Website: home-depot
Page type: delivery-shipping
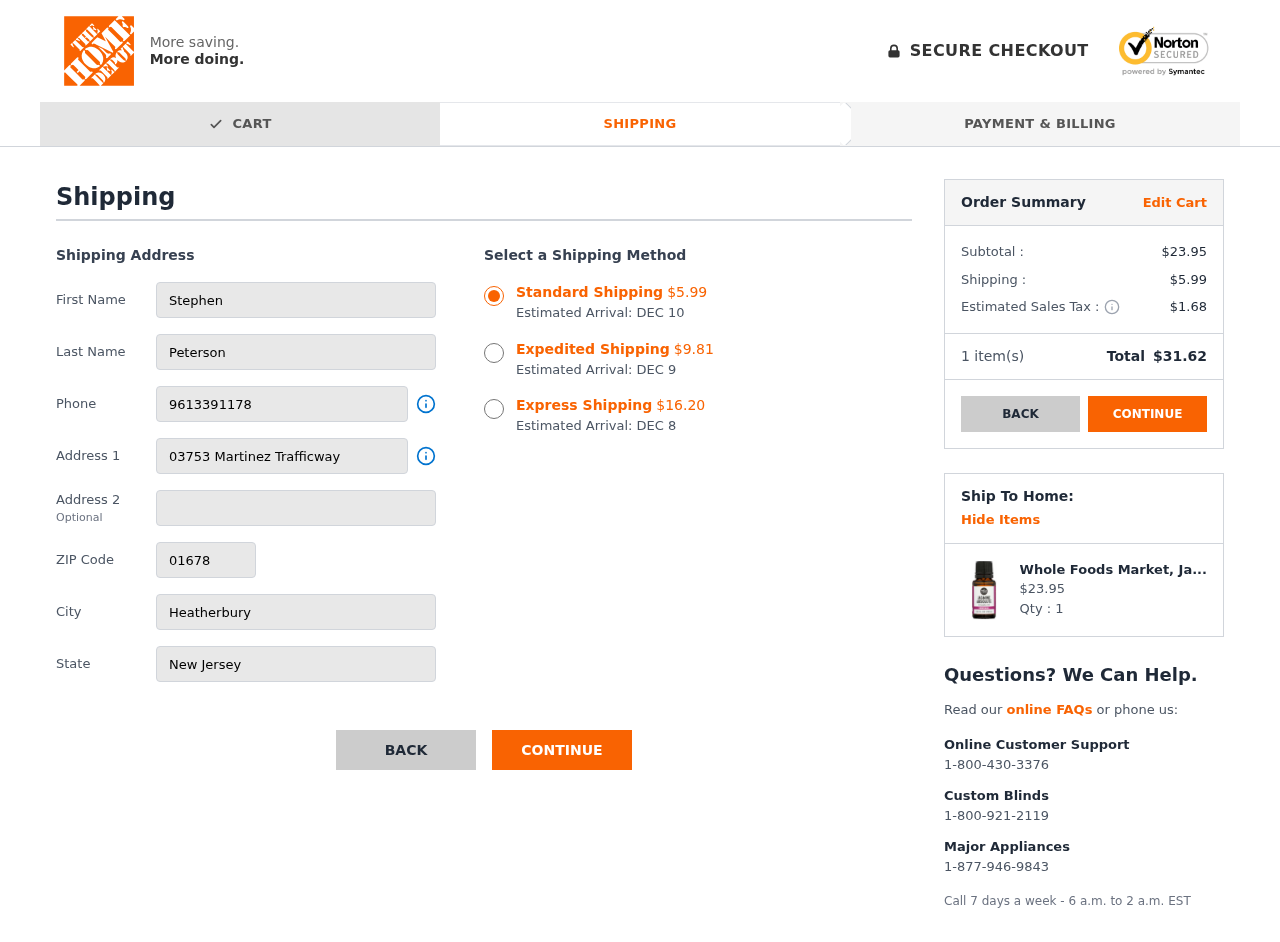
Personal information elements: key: PII_CITY
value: Heatherbury
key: PII_FIRSTNAME
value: Stephen
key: PII_LASTNAME
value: Peterson
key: PII_PHONE
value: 9613391178
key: PII_POSTCODE
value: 01678
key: PII_STATE
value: New Jersey
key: PII_STREET
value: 03753 Martinez Trafficway
Product elements: key: PRODUCT1_NAME
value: Whole Foods Market, Jasmine Absolute in Jojoba Oil, 0.5 fl oz
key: PRODUCT1_PRICE
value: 23.95
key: PRODUCT1_QUANTITY
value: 1
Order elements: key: ORDER_SHIPPING_COST_STANDARD
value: $5.99
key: ORDER_DELIVERY_DATE
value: DEC 10
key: ORDER_SHIPPING_COST_EXPEDITED
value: $9.81
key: ORDER_DELIVERY_DATE_EXPEDITED
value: DEC 9
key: ORDER_SHIPPING_COST_EXPRESS
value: $16.20
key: ORDER_DELIVERY_DATE_EXPRESS
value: DEC 8
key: ORDER_SUBTOTAL
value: $23.95
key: ORDER_SHIPPING_COST
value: $5.99
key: ORDER_TAX
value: $1.68
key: ORDER_NUM_ITEMS
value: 1
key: ORDER_TOTAL
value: $31.62